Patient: sex F, age 58
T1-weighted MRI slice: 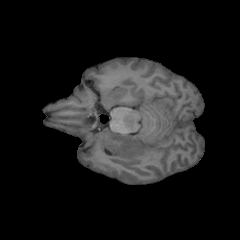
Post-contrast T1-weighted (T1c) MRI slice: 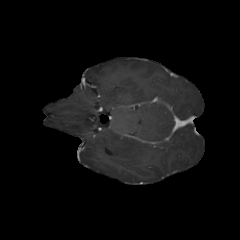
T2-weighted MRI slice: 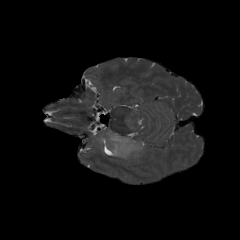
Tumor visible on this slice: yes
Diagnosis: Glioblastoma, IDH-wildtype
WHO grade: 4